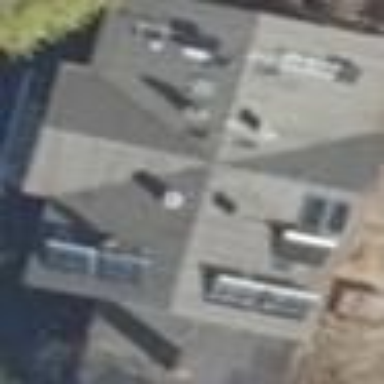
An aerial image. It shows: Simple house.